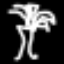
Label: palm tree